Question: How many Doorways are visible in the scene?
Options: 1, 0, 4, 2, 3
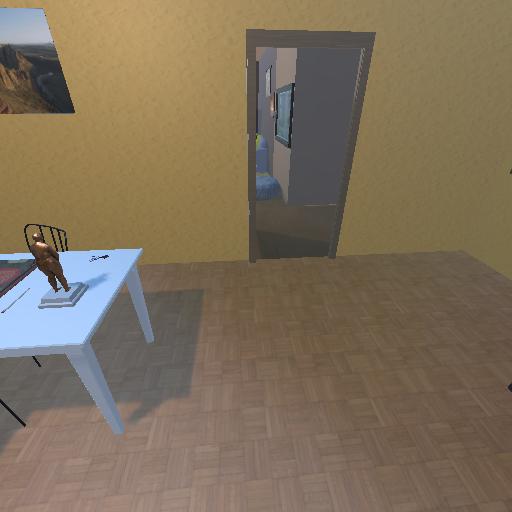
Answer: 1